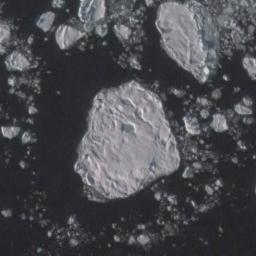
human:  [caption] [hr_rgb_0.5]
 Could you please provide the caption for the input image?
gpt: There are sea ice of different sizes .

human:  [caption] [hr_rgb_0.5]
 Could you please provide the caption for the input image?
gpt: Several large ice cubes of various sizes and surrounding small pieces of ice float on the deep blue sea .

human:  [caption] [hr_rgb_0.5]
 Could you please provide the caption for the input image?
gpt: A large piece of sea ice and a lot of small pieces of sea ice float in the deep blue sea .

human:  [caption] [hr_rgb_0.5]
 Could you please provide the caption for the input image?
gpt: There are many ice on the black sea .

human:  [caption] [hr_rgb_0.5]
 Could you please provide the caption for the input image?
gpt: There are some pieces of sea ice .